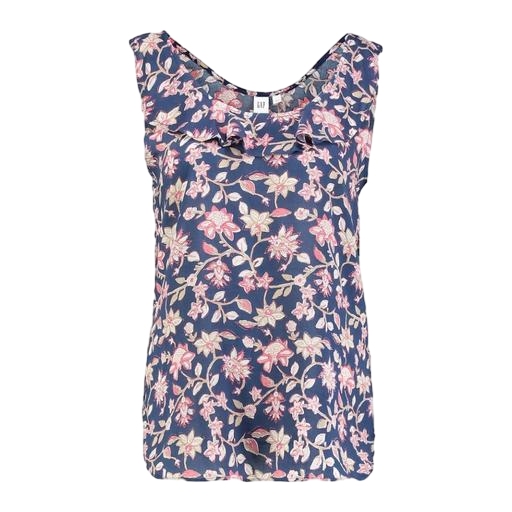
blue sleeveless floral-print shirt, blue floral-print tank top, multicolor floral-print t-shirt only macy, white background